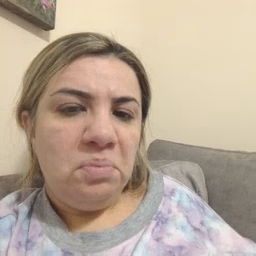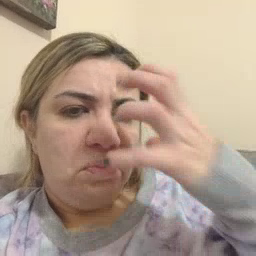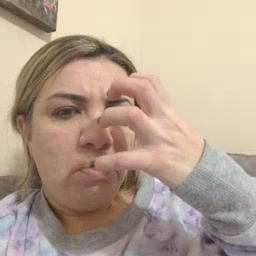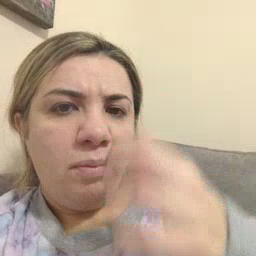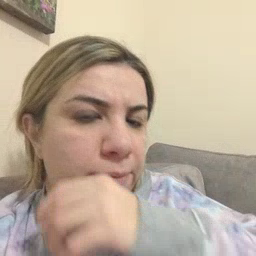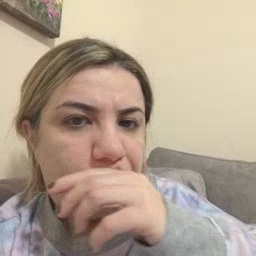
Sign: mad